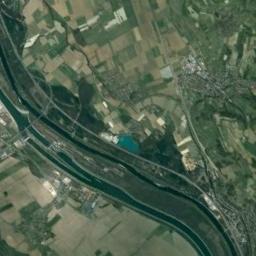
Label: river